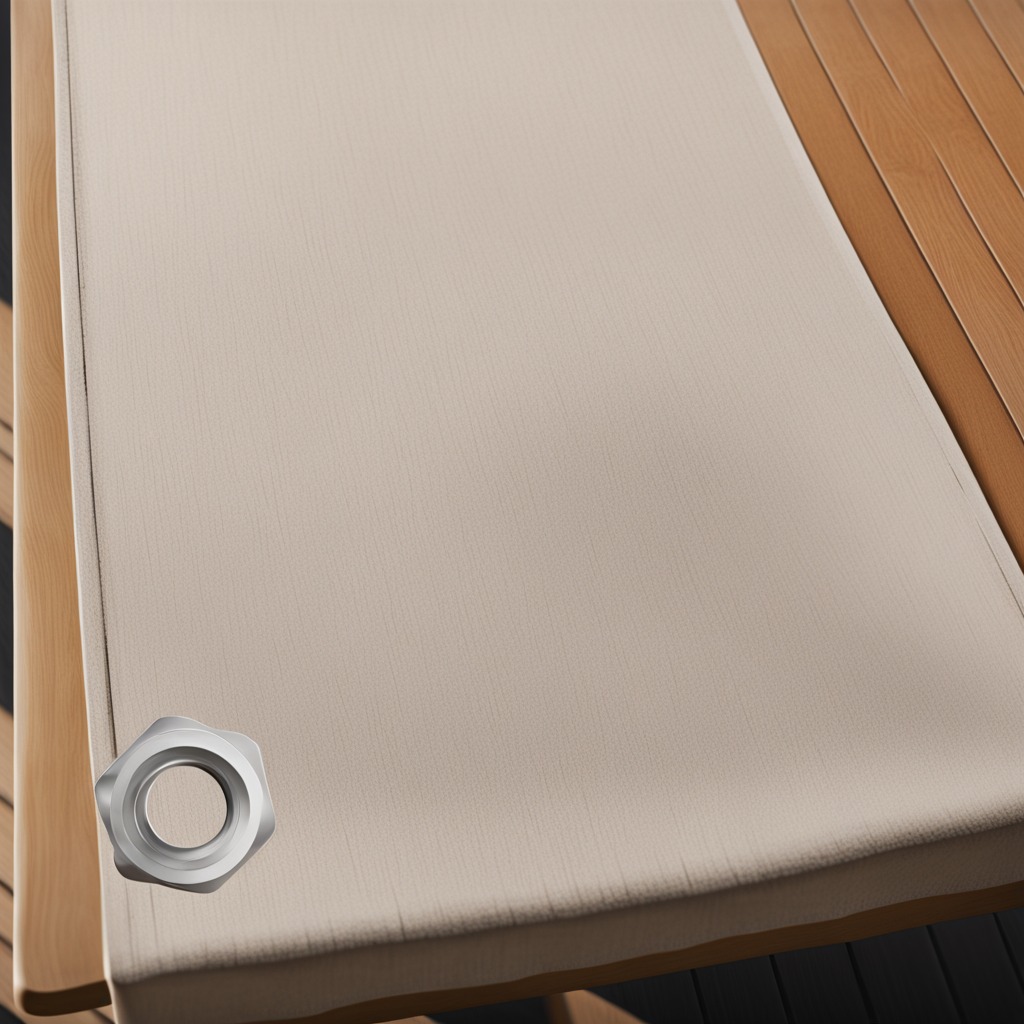
A metal nut lies on the wooden table in an outdoor workshop during daytime bright natural light soft shadows worn but beneath the cloth.